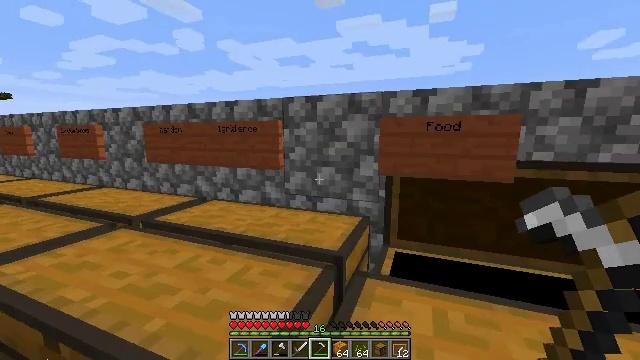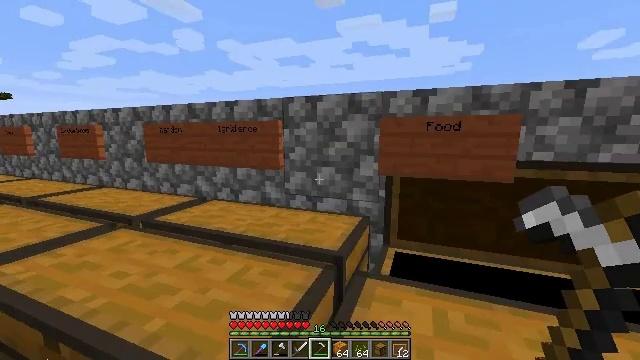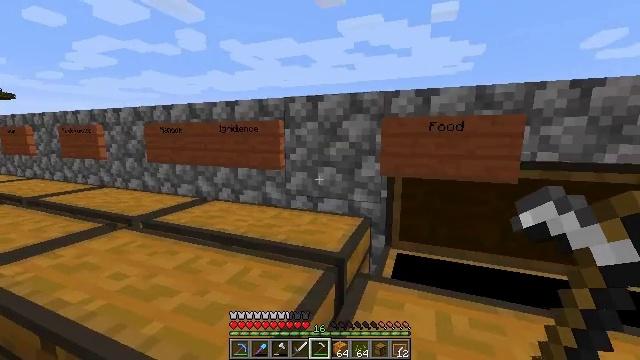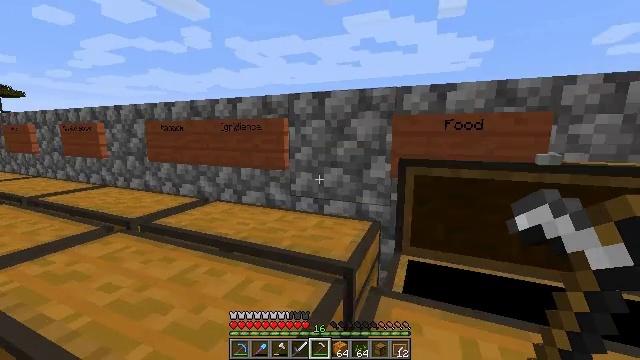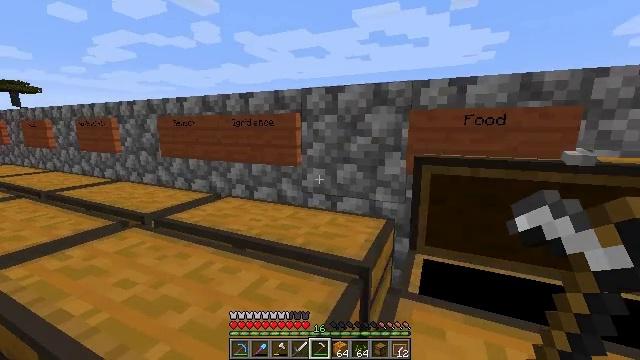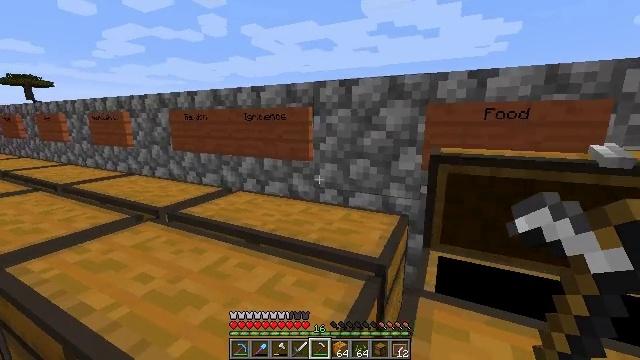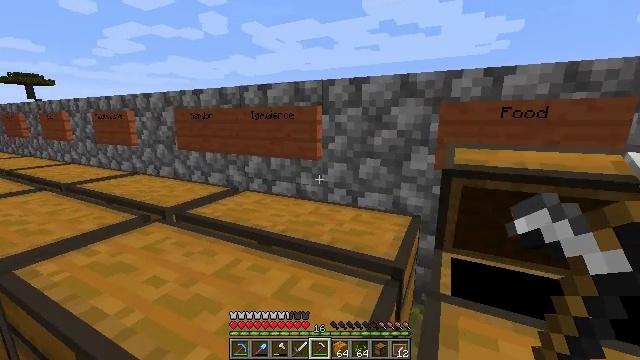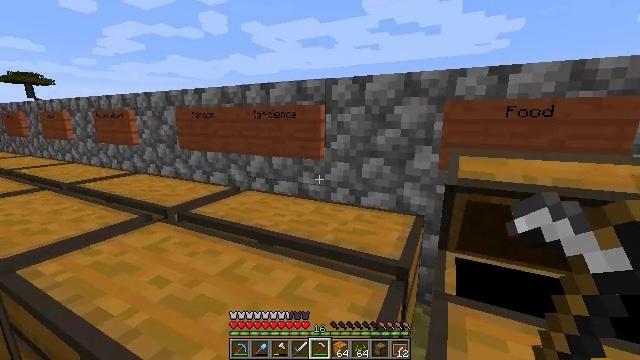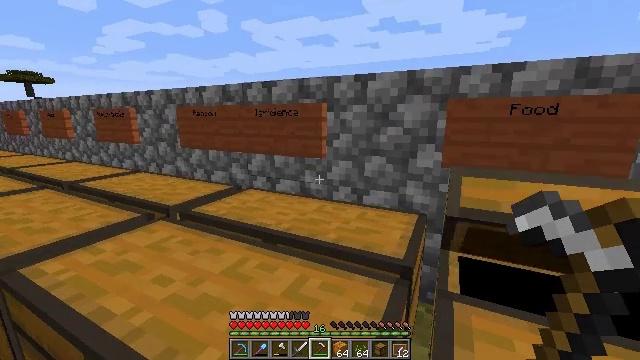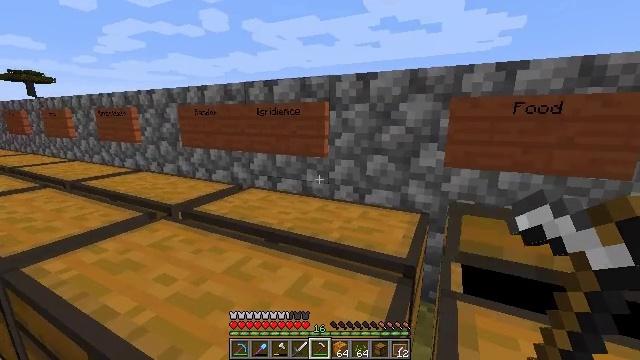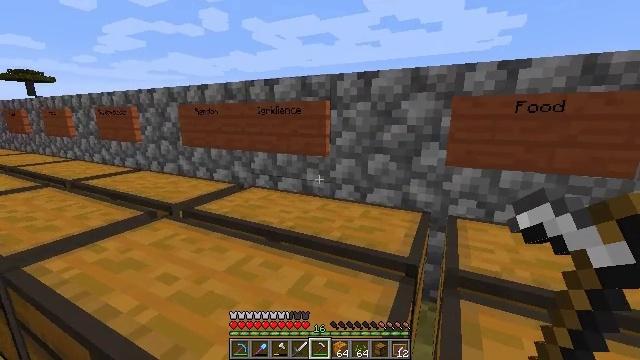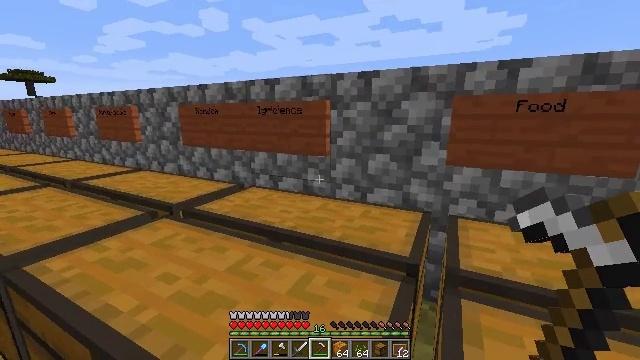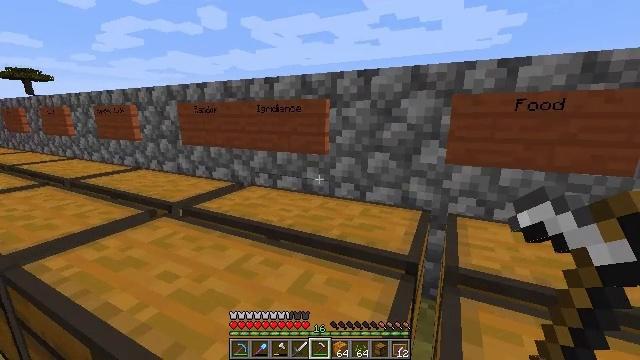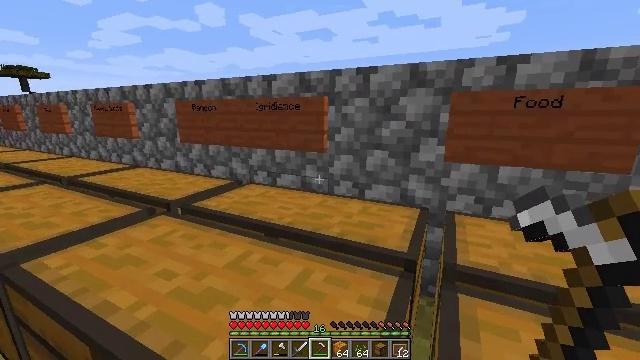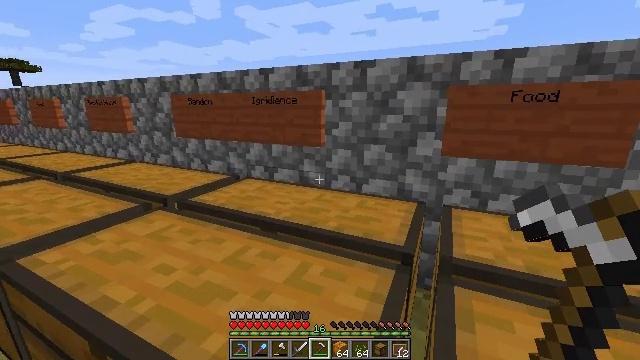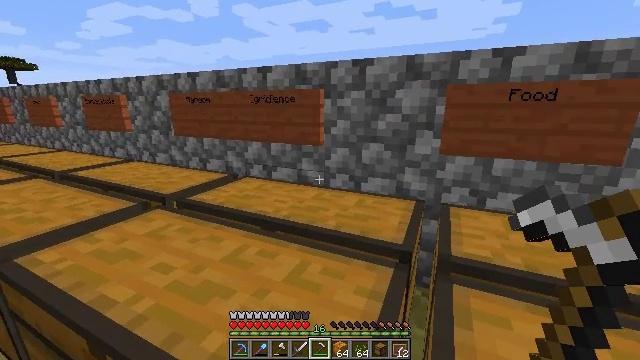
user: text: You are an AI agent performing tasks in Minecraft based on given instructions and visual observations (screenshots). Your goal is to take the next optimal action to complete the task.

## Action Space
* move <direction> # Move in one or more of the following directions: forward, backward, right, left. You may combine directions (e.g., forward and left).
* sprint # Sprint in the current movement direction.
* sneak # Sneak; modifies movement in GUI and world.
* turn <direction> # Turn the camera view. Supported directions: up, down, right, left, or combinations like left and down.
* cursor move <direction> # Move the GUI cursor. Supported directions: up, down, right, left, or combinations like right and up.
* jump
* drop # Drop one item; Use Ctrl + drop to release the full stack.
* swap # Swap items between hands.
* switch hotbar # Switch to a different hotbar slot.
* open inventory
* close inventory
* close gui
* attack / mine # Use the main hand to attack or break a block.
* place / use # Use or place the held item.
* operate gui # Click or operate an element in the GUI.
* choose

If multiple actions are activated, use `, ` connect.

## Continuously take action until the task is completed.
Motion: motion action
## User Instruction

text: Gather beetroots by breaking the plants.
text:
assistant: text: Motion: no_op
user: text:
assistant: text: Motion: move forward
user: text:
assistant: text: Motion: move forward, turn left
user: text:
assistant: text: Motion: move forward, turn left and down
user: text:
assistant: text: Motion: move forward, turn left and down
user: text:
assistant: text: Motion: no_op
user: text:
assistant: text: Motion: no_op
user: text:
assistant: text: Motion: no_op
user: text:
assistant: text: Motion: no_op
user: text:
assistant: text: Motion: no_op
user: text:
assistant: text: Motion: no_op
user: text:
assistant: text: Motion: no_op
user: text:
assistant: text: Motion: no_op
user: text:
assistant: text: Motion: turn down
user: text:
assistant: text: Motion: no_op
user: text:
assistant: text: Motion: no_op
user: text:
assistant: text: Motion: no_op
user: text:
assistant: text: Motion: no_op
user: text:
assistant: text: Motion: no_op
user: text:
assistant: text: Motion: no_op
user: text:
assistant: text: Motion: no_op
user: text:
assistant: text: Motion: no_op
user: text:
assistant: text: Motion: no_op
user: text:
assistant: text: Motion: no_op
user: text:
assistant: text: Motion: move forward
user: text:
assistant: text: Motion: move forward, turn left
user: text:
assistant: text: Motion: move forward, turn left
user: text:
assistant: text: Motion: move forward
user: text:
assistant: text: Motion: move forward
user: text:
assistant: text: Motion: turn right and down